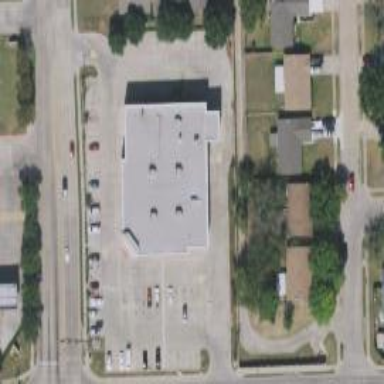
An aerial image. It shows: Pharmacy providing healthcare services.